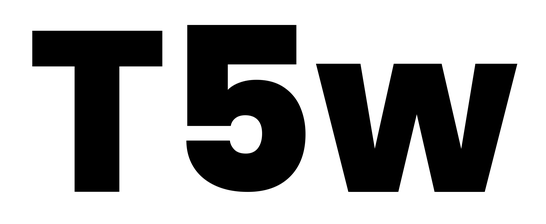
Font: Poppins-ExtraBold